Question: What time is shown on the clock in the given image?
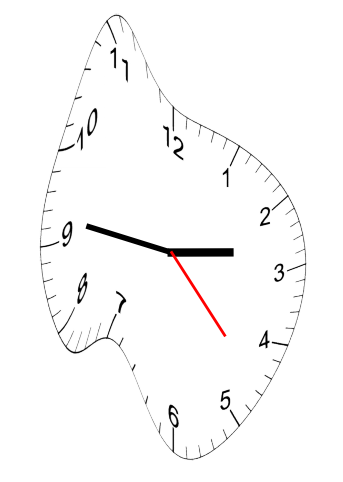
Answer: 02:46:23